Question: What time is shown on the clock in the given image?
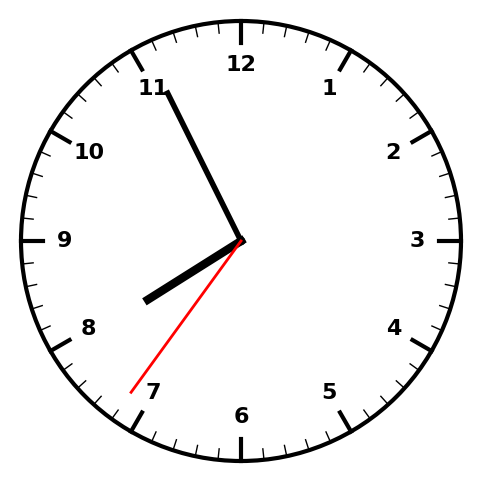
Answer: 07:55:36